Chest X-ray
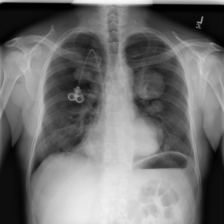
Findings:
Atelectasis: negative
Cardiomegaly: negative
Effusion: negative
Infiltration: negative
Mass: positive
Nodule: negative
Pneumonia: negative
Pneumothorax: negative
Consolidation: negative
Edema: negative
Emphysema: negative
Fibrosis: negative
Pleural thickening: negative
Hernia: negative